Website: bh-photo
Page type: address-validator
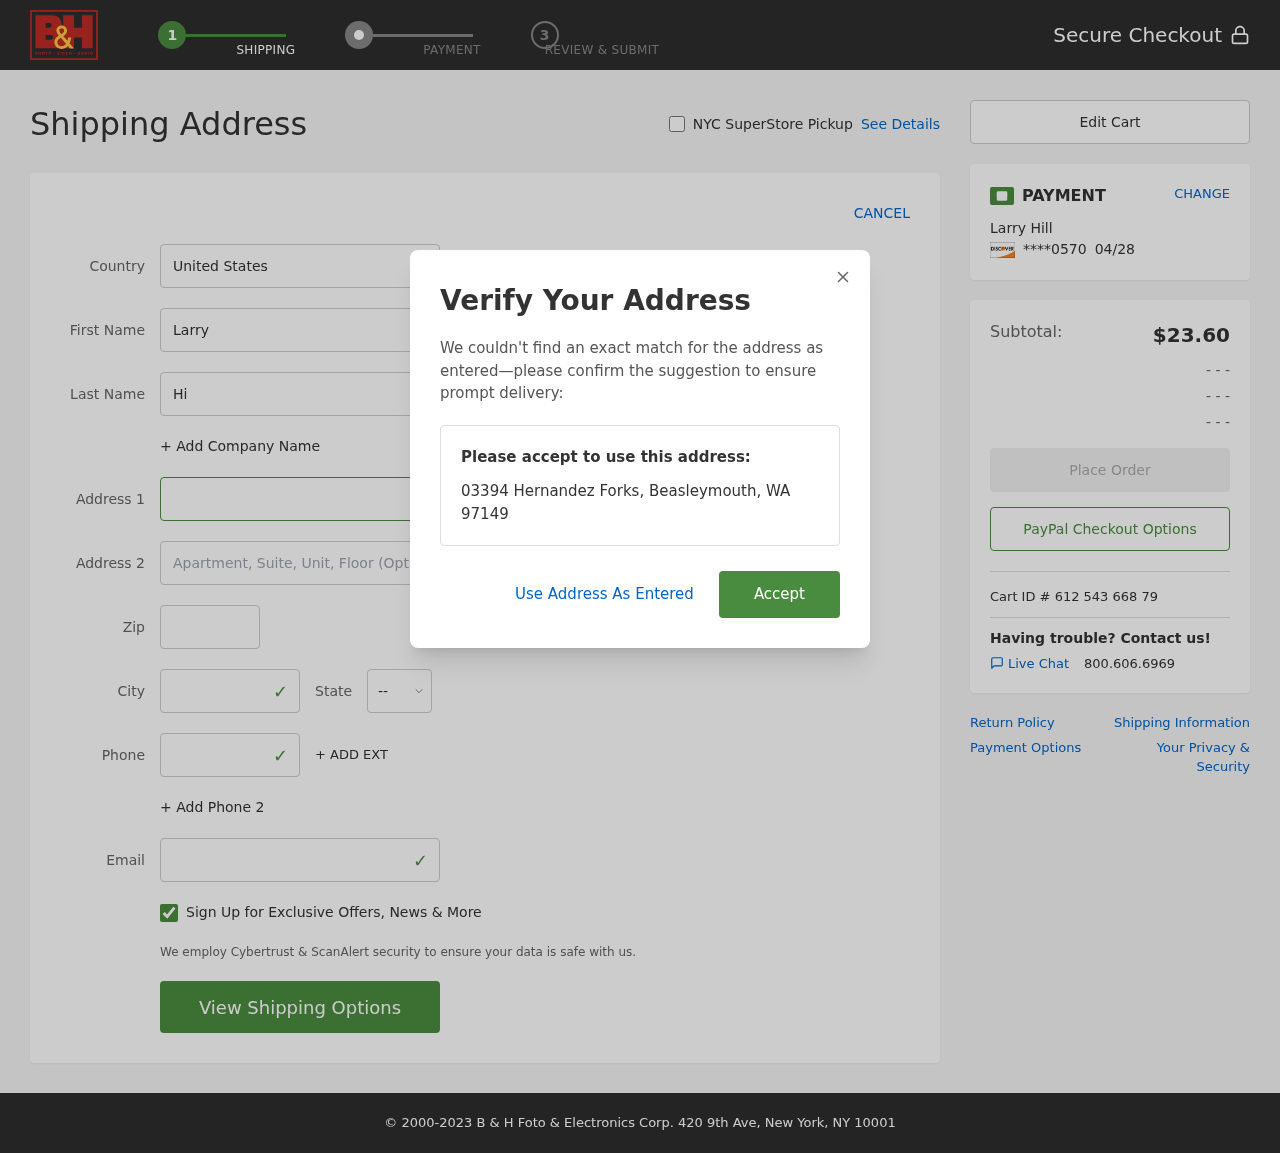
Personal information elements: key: PII_CARD_EXPIRY
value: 04/28
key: PII_CARD_LAST4
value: ****0570
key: PII_CITY
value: Beasleymouth
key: PII_COUNTRY
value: United States
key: PII_EMAIL
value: larry_hill@hotmail.com
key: PII_FIRSTNAME
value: Larry
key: PII_FULLNAME
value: Larry Hill
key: PII_LASTNAME
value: Hill
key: PII_PHONE
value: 4847958773
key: PII_POSTCODE
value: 97149
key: PII_STATE_ABBR
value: WA
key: PII_STREET
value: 03394 Hernandez Forks
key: PII_CITY_STATE_ZIP
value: Beasleymouth, WA 97149
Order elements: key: ORDER_SUBTOTAL
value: $23.60
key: ORDER_ID
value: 612 543 668 79